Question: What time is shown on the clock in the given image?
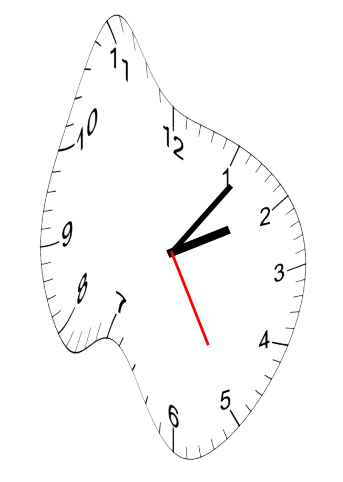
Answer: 02:06:25